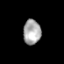
Tissue: prostate
Cell type: Epithelial cells
Senescence score: 0.3457
Nuclear area (px): 426
Mean DAPI intensity: 169.944